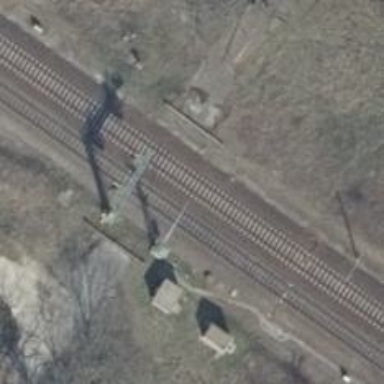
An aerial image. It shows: Railway signal.